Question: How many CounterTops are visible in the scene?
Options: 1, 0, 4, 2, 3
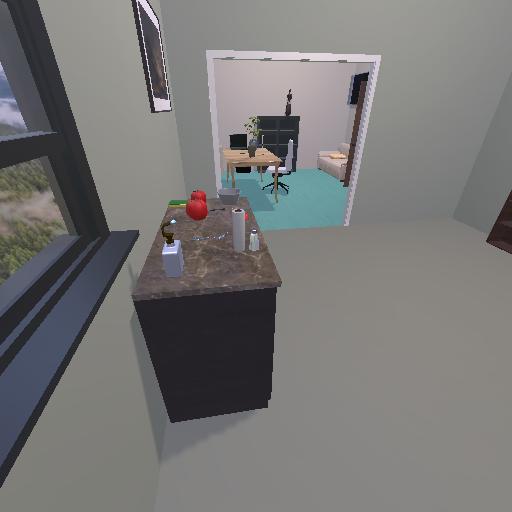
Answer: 1